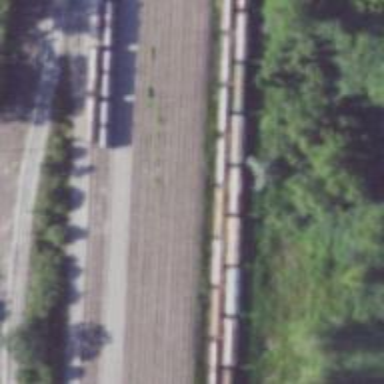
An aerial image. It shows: Railway spur service.